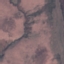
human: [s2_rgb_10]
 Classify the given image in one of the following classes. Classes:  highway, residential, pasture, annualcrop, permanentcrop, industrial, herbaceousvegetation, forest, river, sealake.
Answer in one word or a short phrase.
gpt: HerbaceousVegetation